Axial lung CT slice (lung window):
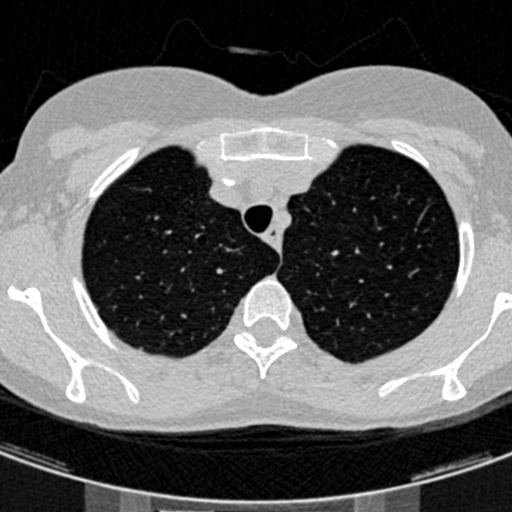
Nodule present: no